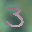
Label: 3